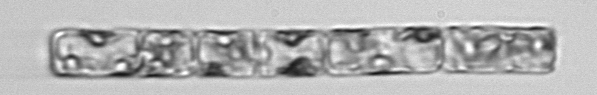
Label: Guinardia_delicatula